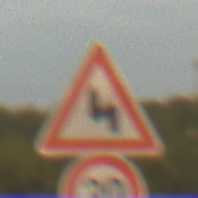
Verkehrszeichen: DoppelkurveZunaechstLinks
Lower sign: Geschwindigkeit30
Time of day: SunriseSunset
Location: Outdoor (Suburban)
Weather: PartlyCloudy
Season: NotSpecified
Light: Natural